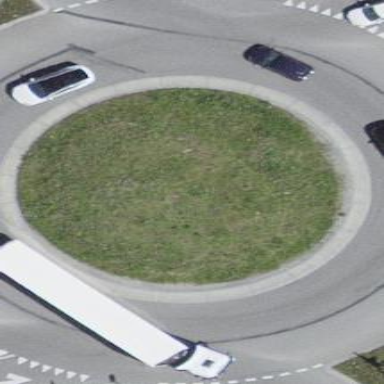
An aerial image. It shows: Primary highway intersecting roundabout.